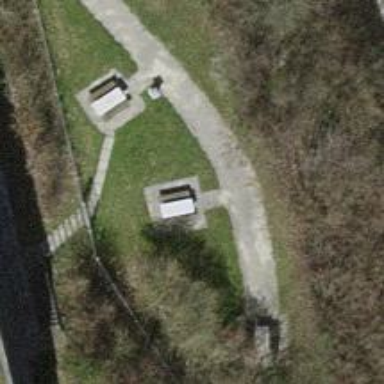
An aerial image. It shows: Picnic table located in leisure land area.